Question: I have such RoR view (on haml):
'''
-if @articles.blank?
%h3
Uvy, net artikulov v dannoi kategorii
-else
- @constr_num.each do |cc|
= cc.ARL_SEARCH_NUMBER
%table.zebra
%tr
%th Proizvoditel'
%th Naimenovanie/opisanie
%th
%th Tsena
%th Kol-vo na sklade
%th Sroki postavki
%th
-if @non_original.present?
%br
- if @non_original.is_a?(Array)
=@non_original.each do |no|
%tr{ :class => cycle("zebra-stripe zebra-green zebra1", "zebra-stripe zebra-green zebra2")}
%td
%h4
=no.brand
%td
%h4
-if user_signed_in?
= no.article_nr
-else
= no.article_nr.first.concat("***").concat(no.article_nr.last)
=no.description
%td
= #link_to "podrobnee/analogi", "#"
%td
=no.price
%td
=no.quantity.gsub(/[^0-9]/, '').to_i
%td
=no.waittime
%td
-if no.quantity.present? && no.quantity.gsub(/[^0-9]/, '').to_i > 0
= #button_to 'V korzinu', line_items_path(ART_ID: no), :remote => false, :class => "to-cart"
= #button_to 'V korzinu2', line_items_path(ART: no.brand+" | "+no.article_nr+" | "+no.description, price: 11, distributor_id: no.distributor_id), :remote => false, :class => "to-cart"
= form_tag(line_items_path) do |f|
= hidden_field_tag 'ART', no.brand+" | "+no.article_nr+" | "+no.description
= #text_field_tag 'price', 11
= hidden_field_tag 'price', no.price
= hidden_field_tag 'distributor_id', no.distributor_id
= submit_tag "Upload", :class => "to-cart"
%br
- @articles.each do |art|
%tr{ :class => cycle("zebra-stripe zebra-grey zebra1", "zebra-stripe zebra-grey zebra2")}
%td
%h4
= art.supplier.SUP_BRAND
=# art.ART_ID
%td
= art.art_name
%h4
-if user_signed_in?
= art.ART_ARTICLE_NR
-else
= art.ART_ARTICLE_NR.first.concat("***").concat(art.ART_ARTICLE_NR.last)
%td
= link_to "podrobnee/analogi", art
%td
-if art.Quantity.present? && art.Quantity > 0
= #((art.Price.to_f - art.Price.to_f * @discont) * @eur_cur.currency_value).round(-1)
%h4
= #art.find_price(art.ART_ARTICLE_NR.gsub(/[^0-9A-Za-z]/, ''), art.supplier.SUP_BRAND, "price")
%p{ :nr => art.ART_ARTICLE_NR.gsub(/[^0-9A-Za-z]/, ''), :br => art.supplier.SUP_BRAND, :type => "price", :class => "priceclass", :id => art.ART_ARTICLE_NR.gsub(/[^0-9A-Za-z]/, '')}
%td
%p{ :nr => art.ART_ARTICLE_NR.gsub(/[^0-9A-Za-z]/, ''), :br => art.supplier.SUP_BRAND, :type => "quantity", :class => "qntclass", :id => art.ART_ARTICLE_NR.gsub(/[^0-9A-Za-z]/, '').concat("q")}
.logo
%td
%p{ :nr => art.ART_ARTICLE_NR.gsub(/[^0-9A-Za-z]/, ''), :br => art.supplier.SUP_BRAND, :type => "waittime", :class => "waittimeclass", :id => art.ART_ARTICLE_NR.gsub(/[^0-9A-Za-z]/, '').concat("w")}
%td
-if art.Quantity.present? && art.Quantity > 0
= #button_to 'V korzinu', line_items_path(ART: art.supplier.SUP_BRAND+" | "+art.ART_ARTICLE_NR+" | "+art.art_name, price: 11), :remote => false, :class => "to-cart"
= form_tag(line_items_path) do |f|
= hidden_field_tag 'ART', art.supplier.SUP_BRAND+" | "+art.ART_ARTICLE_NR+" | "+art.art_name
= #text_field_tag 'price', 11
= hidden_field_tag 'price', 0, :id => art.ART_ARTICLE_NR.gsub(/[^0-9A-Za-z]/, '')
= hidden_field_tag 'distributor_id', 1
= submit_tag "Upload", :class => "to-cart"
- if @oem_art.is_a?(Array)
=@oem_art.each do |oem|
%tr{ :class => cycle("zebra-stripe zebra-blue zebra1", "zebra-stripe zebra-blue zebra2")}
%td
%h4
=#oem[oem][:car]
.pagination_content
= paginate @articles
%h4
Ne nashli neobkhodimuiu zapchast'?
= link_to "Sdelat' on-line zapros menedzheru", new_ask_vin_path
'''
I think that I must see normal table, but I get first '=@non_original.each do |no|' like
'''
[#<PriceList id: 77845, distributor_id: 1, brand: "TECH-AS", article_nr: "110064Q", price: 3.0, quantity: ">8", waittime: 1, description: "110064Q (TO1341D) OX143D <PHONE> AUDI/VW TDI", created_at: "2012-10-11 21:21:56", updated_at: "2012-10-11 21:21:56">, #<PriceList id: 7253, distributor_id: 1, brand: "CARGO", article_nr: "B140036", price: 0.0, quantity: "0", waittime: 1, description: "140036A <PHONE> Del 12.08x14.08x14.00", created_at: "2012-10-11 09:36:26", updated_at: "2012-10-11 09:36:26">]
'''
But then I see this data in table... This is magic) how can I see this data only in table?
See screenshot:

Also my controller looks like this:
'''
def get_parts_via_category
*****(secret))))
@articles = Kaminari.paginate_array(@pre_articles).page(params[:page]).per(20)
@asdasd = ArtLookup.get_construction_number(@pre_articles.map(&:ART_ID))
@constr_num = @asdasd.uniq{|x| x.ARL_SEARCH_NUMBER}
logger.warn("mE gusta !!!!!!")
non_original = []
@pre_articles.each do |a|
logger.warn("SDFSDFS fsdf sdf sdfSDF SDF SD !!!!!!!!!!! dgfdfg d*fd*g fd-gd f")
a.logger.warn(a.supplier.SUP_BRAND.gsub(/[^0-9A-Za-z]/, ''))
norig = get_non_tecdoc(a.ART_ARTICLE_NR.to_s.gsub(/[^0-9A-Za-z]/, ''), 1, a.supplier.SUP_BRAND)
if norig.present?
non_original << norig
end
end
oem_art = []
@constr_num.each do |o|
as_oem = get_from_as_oem(o.ARL_SEARCH_NUMBER)
if as_oem.present?
oem_art << as_oem
end
end
@non_original = non_original.uniq
@oem_art = oem_art.to_a.uniq
@eur_cur = Currency.find_by_currency_name("EUR")
@discont = 0
if user_signed_in?
@discont = 0.01
user = User.find(current_user.id)
@total = 0
for order in user.orders do
@total += order.totalcost
if @total >=0 && @total <= <PHONE>
@discont = 0.02
end
if @total >=<PHONE> && @total < <PHONE>
@discont = 0.1
end
if @total >=<PHONE> && @total < <PHONE>
@discont = 0.15
end
if @total >=<PHONE>
@discont = 0.2
end
end
end
end
'''
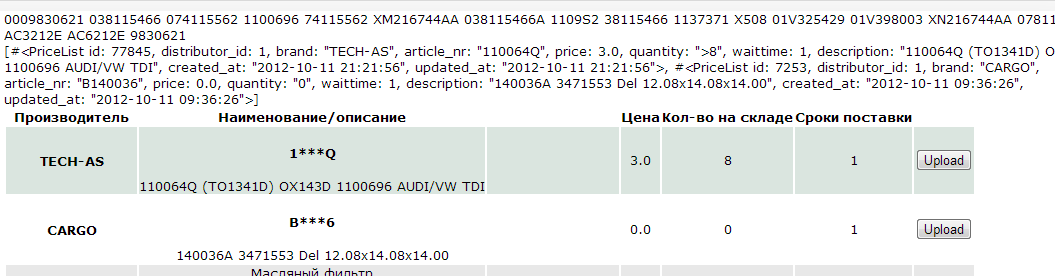
Answer: Your line:
'''
=@non_original.each do |no|
'''
has to start with '-' sign:
'''
-@non_original.each do |no|
'''
This way you'll 'each', which returns the array itself if you pass a block('do ... end' or '{ ... }'):
'''
[1,2,3].each{} # => [1, 2, 3]
'''